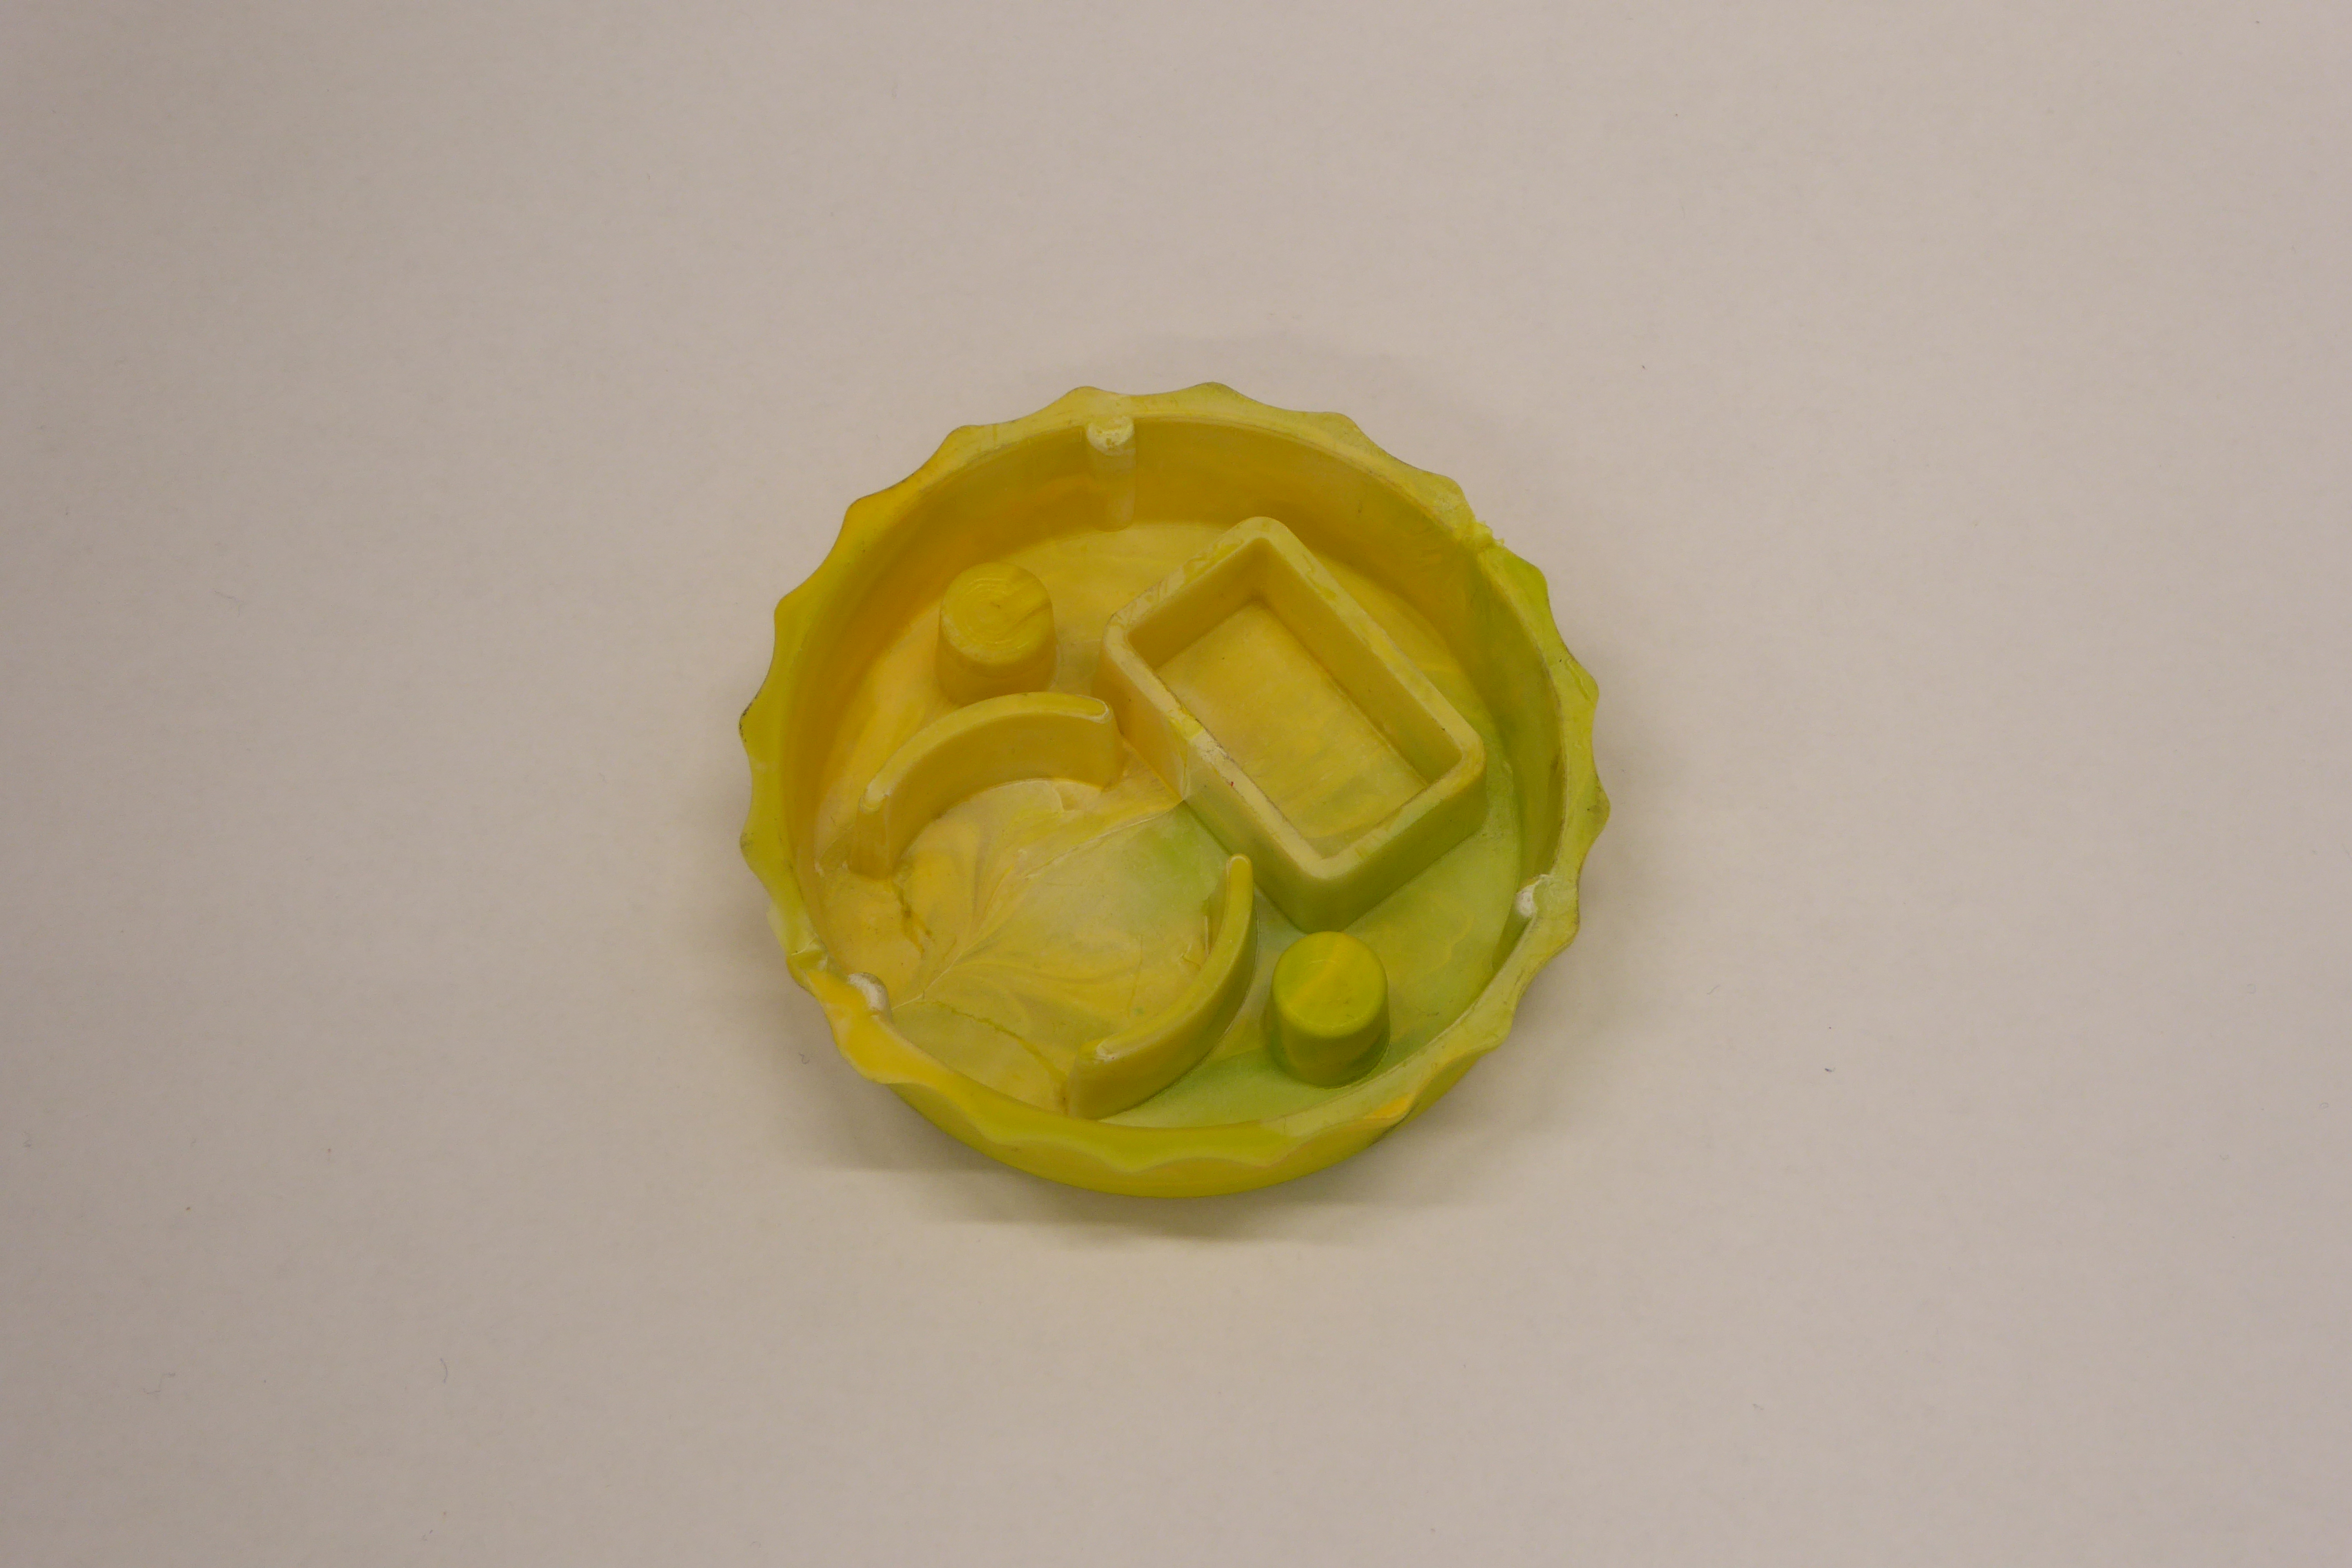
Label: Bottle Opener - Cover